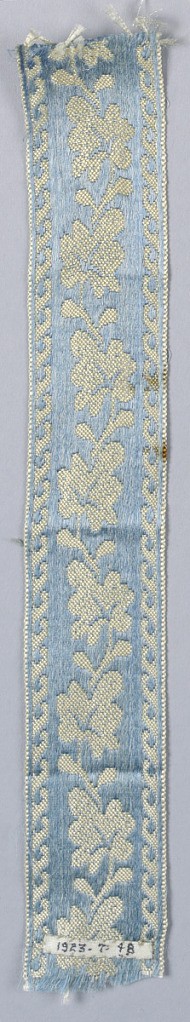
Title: Trimming
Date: early 19th century
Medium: silk Technique: woven
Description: Blue satin ground with ivory leaves turning alternately left and right; wave design in border.